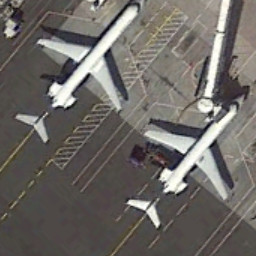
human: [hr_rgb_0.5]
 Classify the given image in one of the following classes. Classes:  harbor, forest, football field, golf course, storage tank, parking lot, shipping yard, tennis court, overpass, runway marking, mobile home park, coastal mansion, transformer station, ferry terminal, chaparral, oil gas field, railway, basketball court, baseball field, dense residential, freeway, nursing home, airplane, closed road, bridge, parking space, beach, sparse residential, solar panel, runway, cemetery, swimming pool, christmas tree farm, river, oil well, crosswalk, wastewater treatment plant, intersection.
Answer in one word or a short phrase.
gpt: airplane